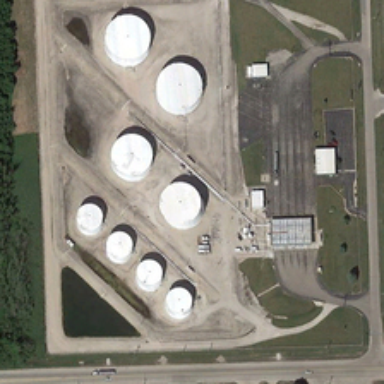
There are eight white cylindrical buildings in the picture .